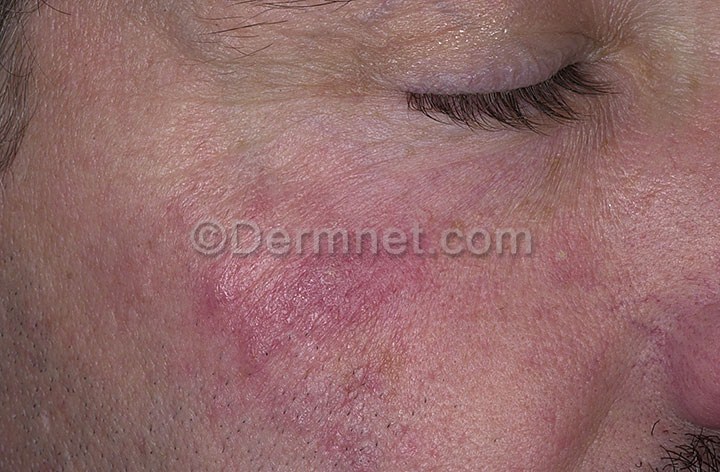
Disease: Acne and Rosacea Photos